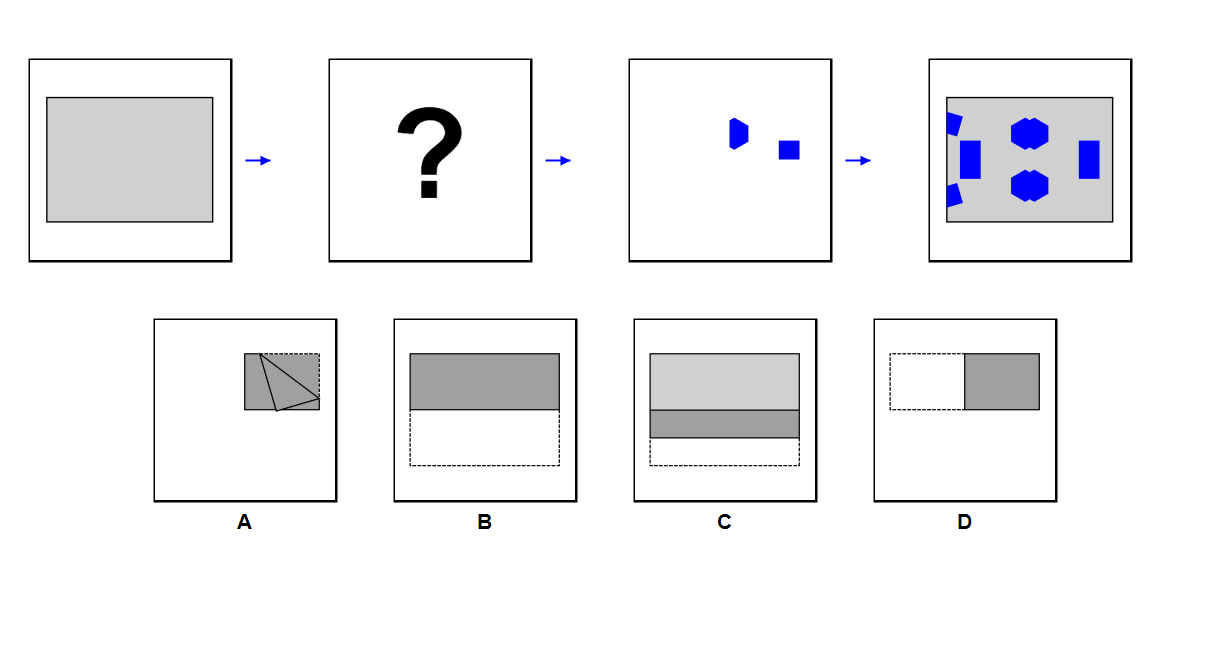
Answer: C